Interaction volume radius: 5 \u00c5
Interaction volume height: 20 \u00c5
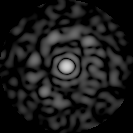
Disorder parameter: 0.8086